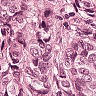
Metastatic tissue present: yes